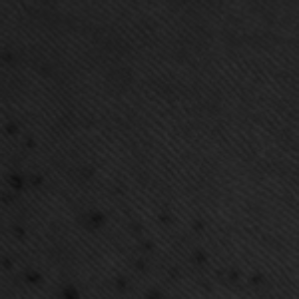
Label: frost